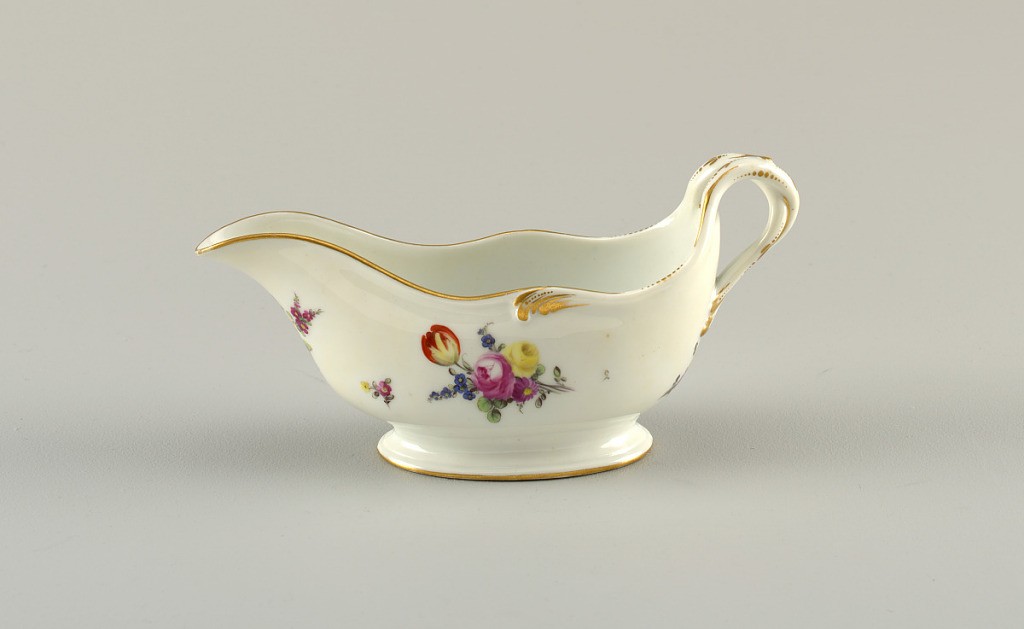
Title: Sauceboat
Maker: Clignancourt Porcelain Manufactory, French, active by 1771 - ca. 1791
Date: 1775–1785
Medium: hard paste porcelain, vitreous enamel, gold
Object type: sauceboat
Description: White ground with multi-colored flowers. Monogram LSX for Louis-Stanislas-Xavier, Comte de Provence (later Louis XVIII), patron of the factory. Background immediately around floral sprays has a mat finish.